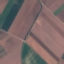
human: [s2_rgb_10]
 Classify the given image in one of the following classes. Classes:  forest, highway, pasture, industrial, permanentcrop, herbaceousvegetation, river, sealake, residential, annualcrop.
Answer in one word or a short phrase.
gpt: AnnualCrop